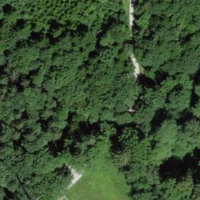
EUNIS habitat code: 41
Species observed at this site:
Sambucus nigra